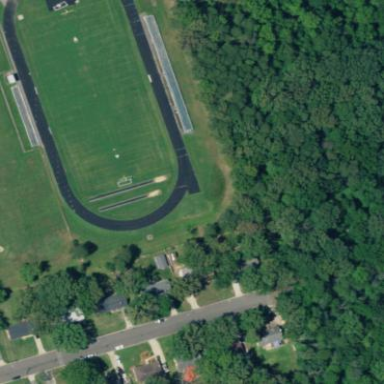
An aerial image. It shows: Athletic track located in leisure land area.